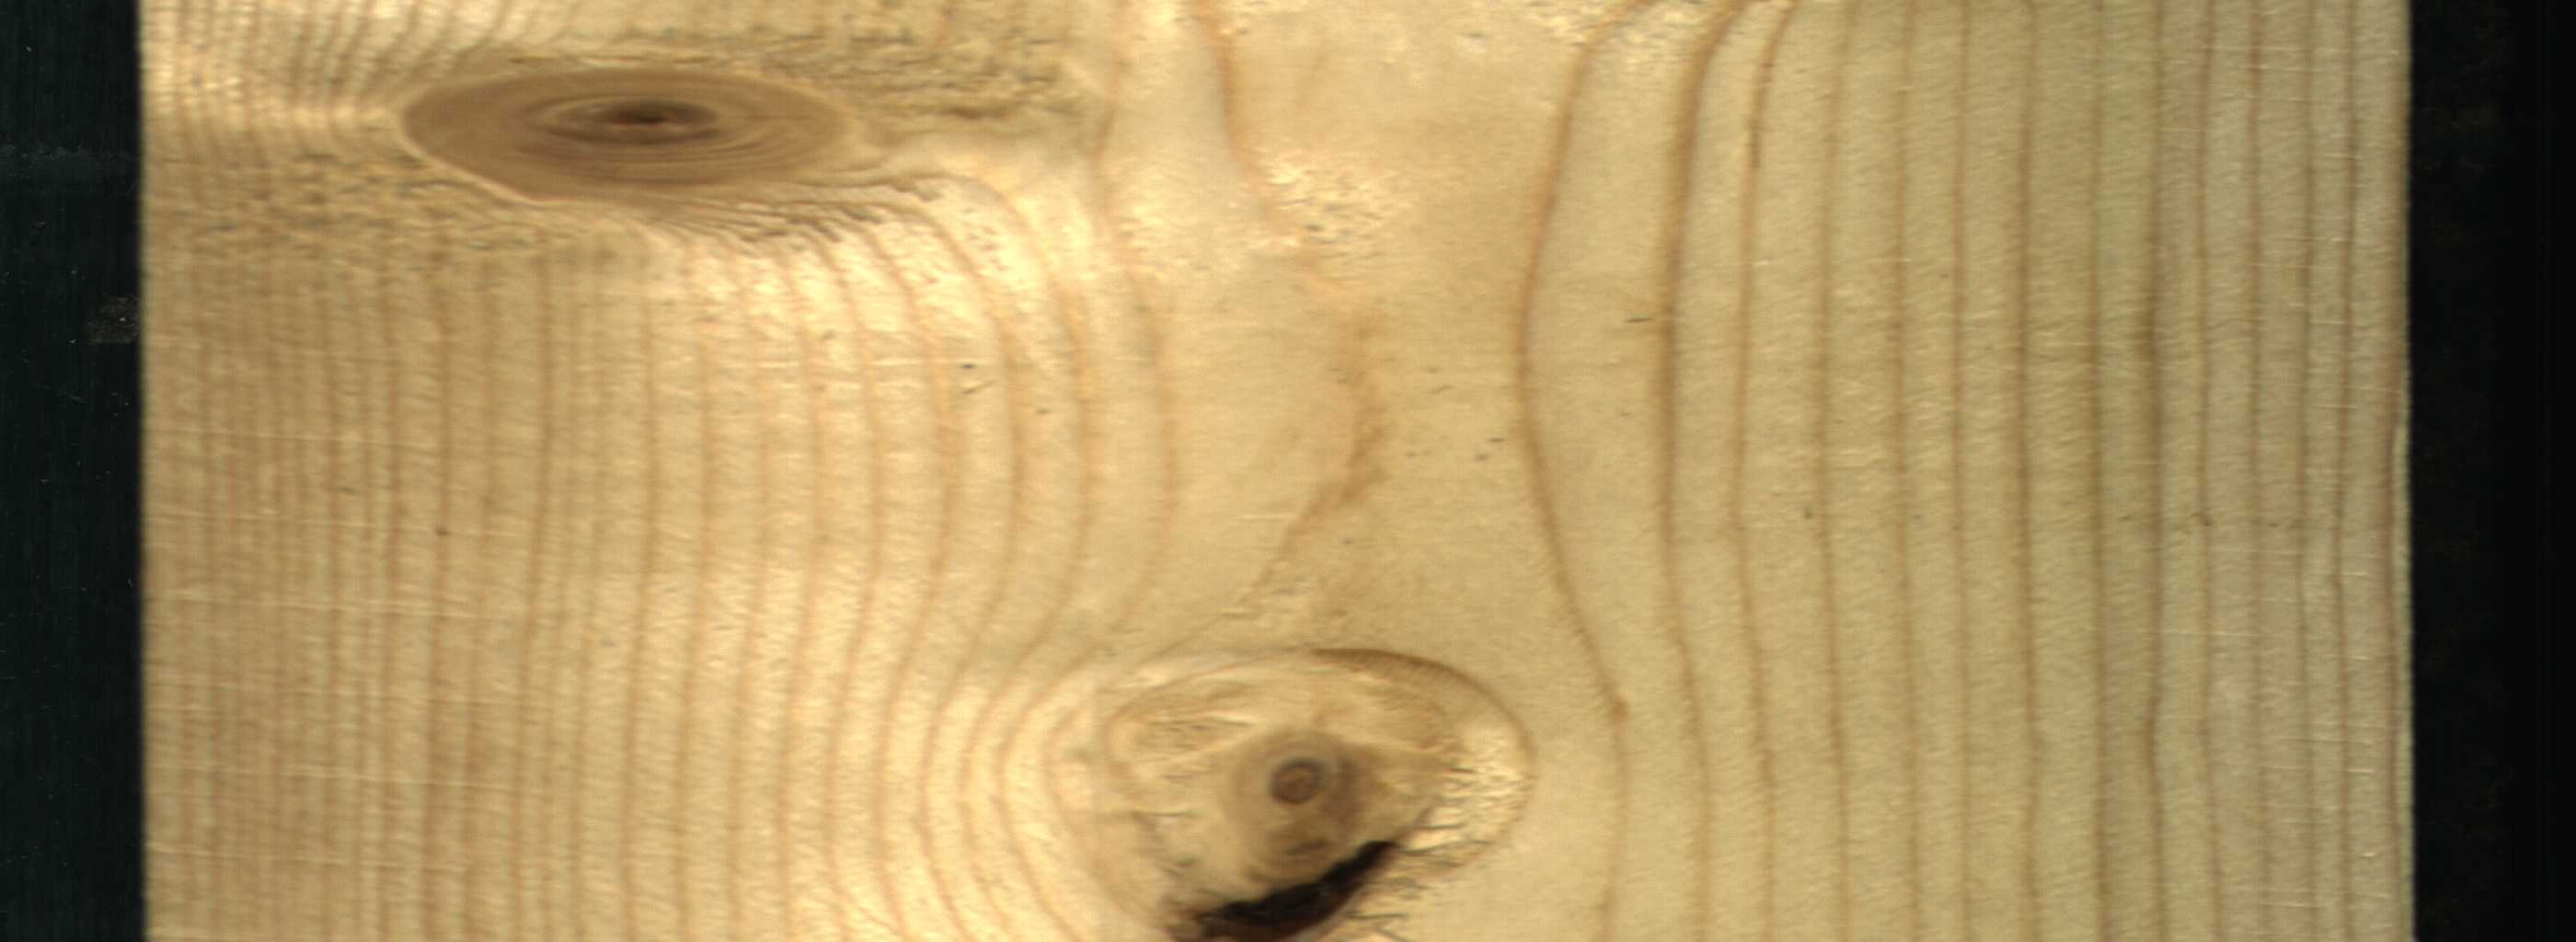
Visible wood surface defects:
Dead_Knot
Live_Knot
Live_Knot